Question: I have written spring mvc project
I have written following in my context.xml to locate resources
'''
<mvc:resources mapping="/resources/**" location="/resources/" />
<mvc:resources mapping="/resources/**" location="/resources/js/" />
'''
also I tried
'''
<mvc:resources mapping="/resources/**" location="/resources/" />
<mvc:resources mapping="/resources/js/**" location="/resources/js/" />
'''
Following is my html file.
'''
<html>
<head>
<meta charset="UTF-8">
<title>Home Page</title>
<script
src="http://ajax.googleapis.com/ajax/libs/angularjs/1.2.22/angular.min.js"></script>
<script type="text/javascript" src="/resources/js/studentApp.js"></script>
</head>
<body></body></html>
'''
Following is a directory structure

In javascript console it shows,
> GET //localhost:8080/resources/js/studentApp.js 400 (Bad Request)
Why it is not loading/not found studentApp.js? Please make correct if I am wrong :)
Thank you.
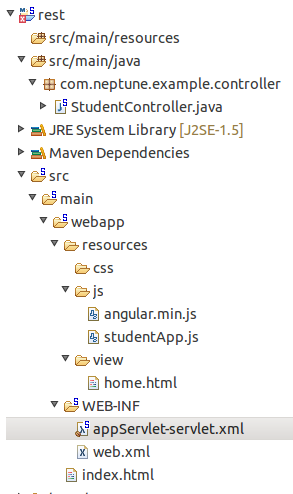
Answer: You are not entering the correct path name. Just include project name in path.
'''
<script type="text/javascript" src="--YOUR PROJECT NAME--/resources/js/studentApp.js"></script>
'''
or refer to a path relative to the current directory while loading (ie: use a ). This is done by inserting '"./ "' .
'''
<script type="text/javascript" src="./resources/js/studentApp.js"></script>
'''